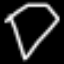
Label: diamond